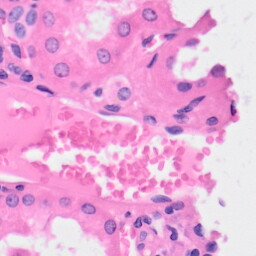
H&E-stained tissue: Kidney